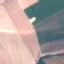
Label: AnnualCrop